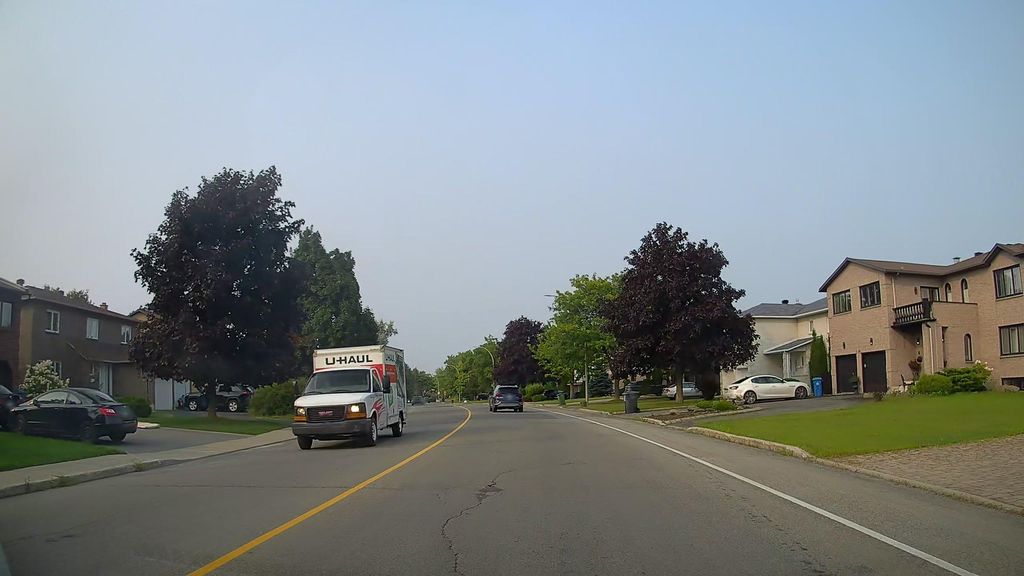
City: montreal